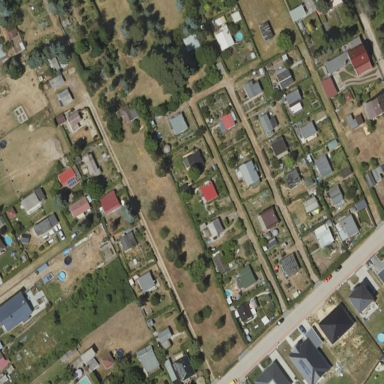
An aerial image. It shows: Allotments area.